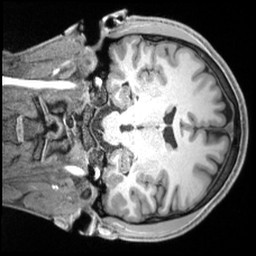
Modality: T1w
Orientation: coronal
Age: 25
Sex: male
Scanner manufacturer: siemens
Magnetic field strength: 3 T
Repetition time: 2.4 s
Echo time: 0.00226 s